Field crop: maize
Growth stage: 2
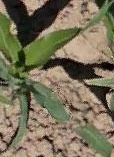
Species: maize